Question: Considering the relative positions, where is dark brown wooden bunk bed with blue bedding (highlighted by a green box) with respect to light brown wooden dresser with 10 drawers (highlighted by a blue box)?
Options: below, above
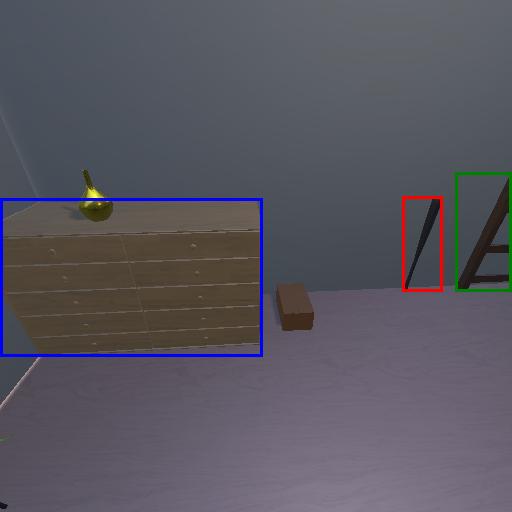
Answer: below